Question: I have a table and there are 4 fields in it, 'ID, Price, QTY, Ratting' and Optional [Position].
I have all the records Grouped By Columns '[Qty,Ratting]'
I have to define the position of groupwise and store that Position into Optional column.
For better understanding I have added an image with data in table:

On the basis of 'QTY' in Each 'Rating' I have to Mark 'Top3, Bottom3 and Rest of them as remaining.'
I am not getting how to do it.
Can anybody suggest me how to do it?
So far what I've tried is:
'''
Declare @RankTable TABLE
(
ID INT,
Price Decimal (10,2),
Qty INT,
Ratting INT
)
INSERT INTO @RankTable
SELECT 1,10,15,1
UNION ALL
SELECT 2,11,11,1
UNION ALL
SELECT 3,96,10,1
UNION ALL
SELECT 4,96,8,1
UNION ALL
SELECT 5,56,7,1
UNION ALL
SELECT 6,74,5,1
UNION ALL
SELECT 7,93,4,1
UNION ALL
SELECT 8,98,2,1
UNION ALL
SELECT 9,12,1,1
UNION ALL
SELECT 10,32,80,2
UNION ALL
SELECT 11,74,68,2
UNION ALL
SELECT 12,58,57,2
UNION ALL
SELECT 13,37,43,2
UNION ALL
SELECT 14,79,32,2
UNION ALL
SELECT 15,29,28,2
UNION ALL
SELECT 16,46,17,2
UNION ALL
SELECT 17,86,13,2
UNION ALL
SELECT 19,75,110,3
UNION ALL
SELECT 20,27,108,3
UNION ALL
SELECT 21,38,104,3
UNION ALL
SELECT 22,87,100,3
UNION ALL
SELECT 23,47,89,3
DECLARE @PositionGroup VARCHAR(1)
SELECT *,ISNULL(@PositionGroup,'') AS Position FROM @RankTable
'''
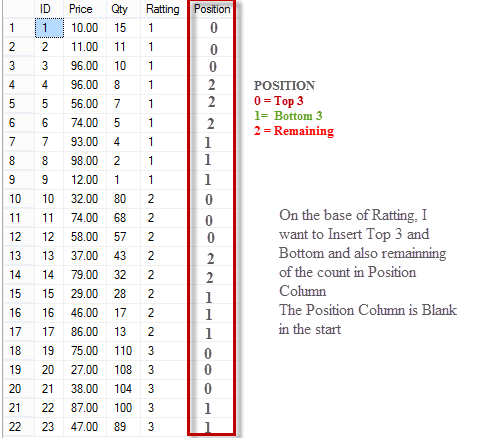
Answer: You can try this:
'''
SELECT ID
,Price
,Qty
,Ratting
,CASE WHEN RowID >= 1 AND RowID <= 3
THEN 0
ELSE CASE WHEN RowID > Total - 3 THEN 1 ELSE 2 END END AS Position
FROM (SELECT ID
,Price
,Qty
,Ratting
,COUNT(*) OVER(PARTITION BY Ratting) AS Total
,ROW_NUMBER() OVER(PARTITION BY Ratting ORDER BY Qty DESC) AS RowID
,ISNULL(@PositionGroup,'') AS Position
FROM @RankTable) AS T
'''